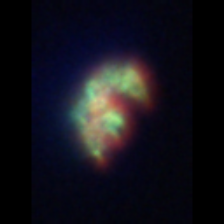
Taxon: Unknown_detritus
Group: Unknown